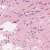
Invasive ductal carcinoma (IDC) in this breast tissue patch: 0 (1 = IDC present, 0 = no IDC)